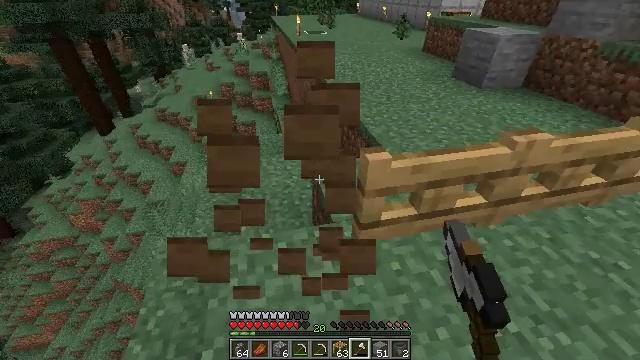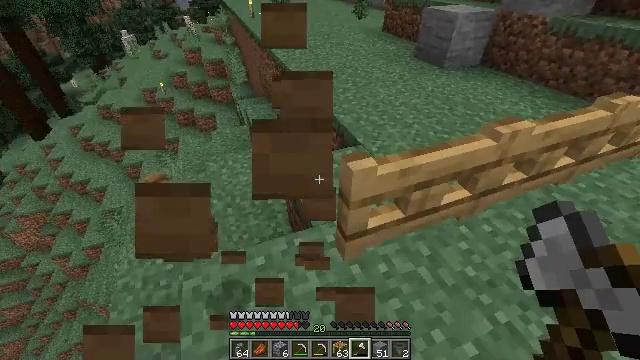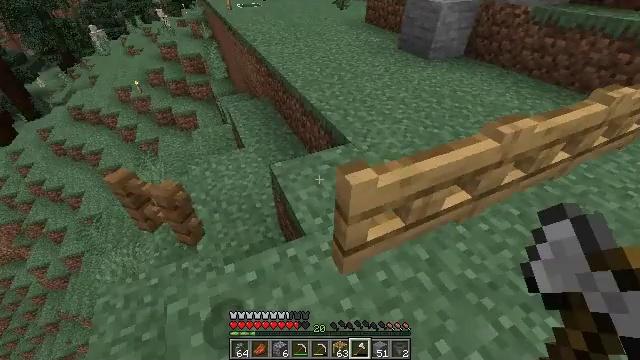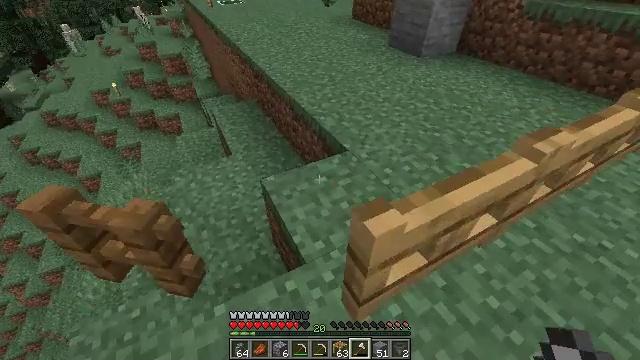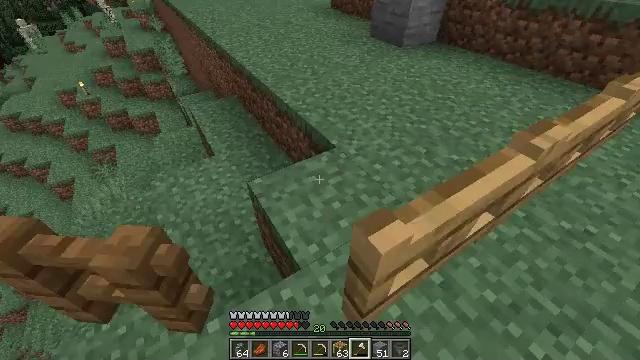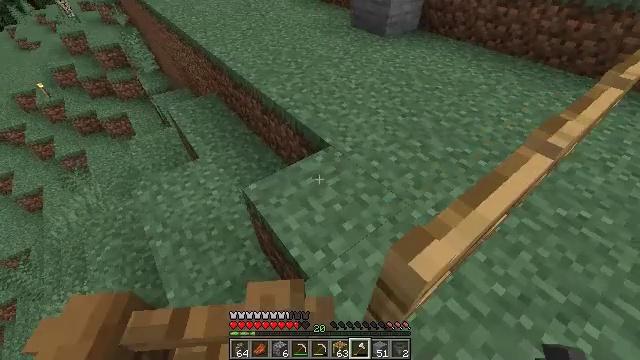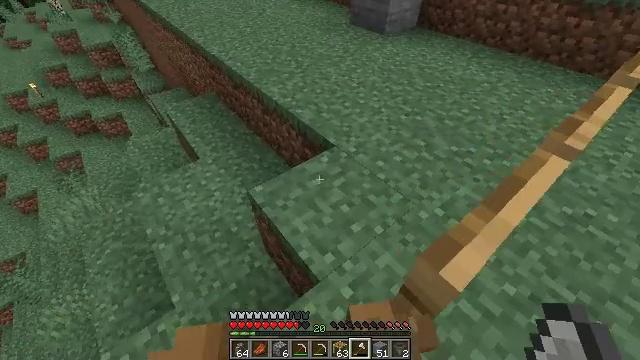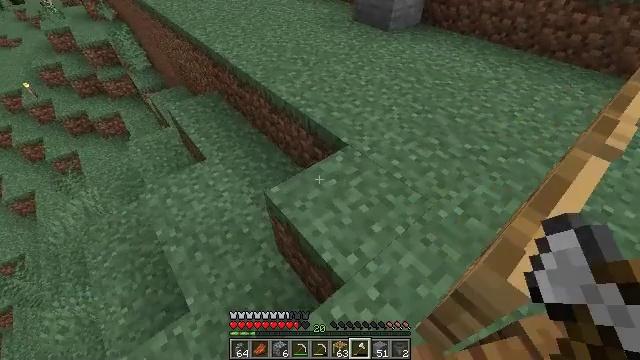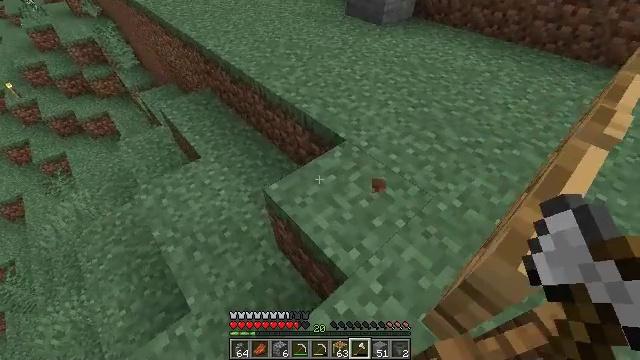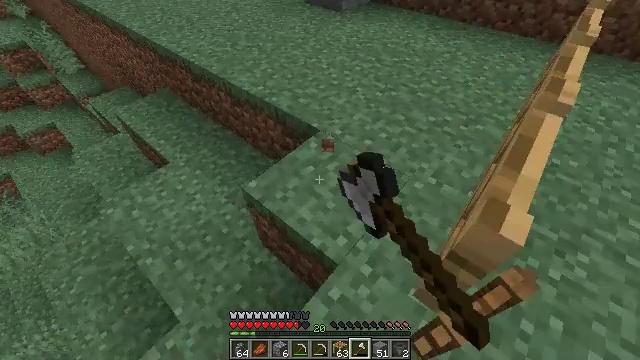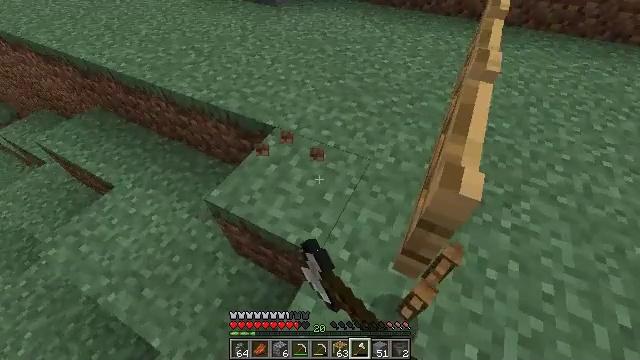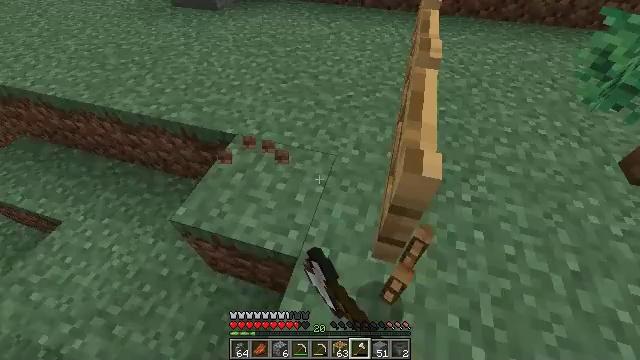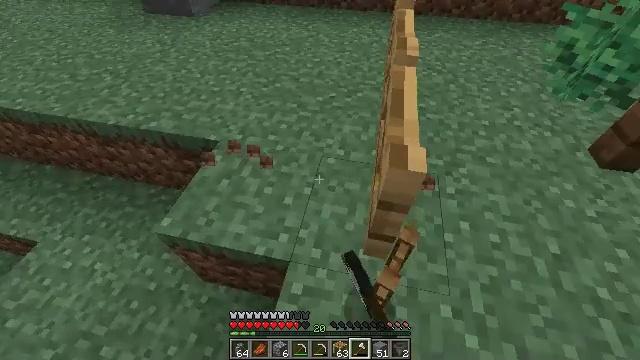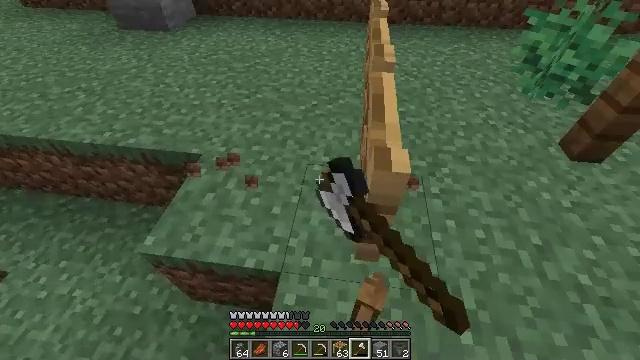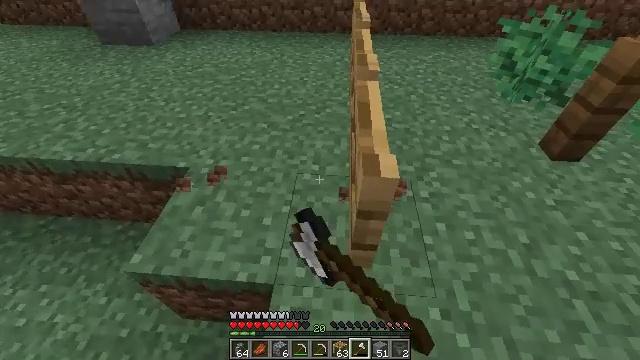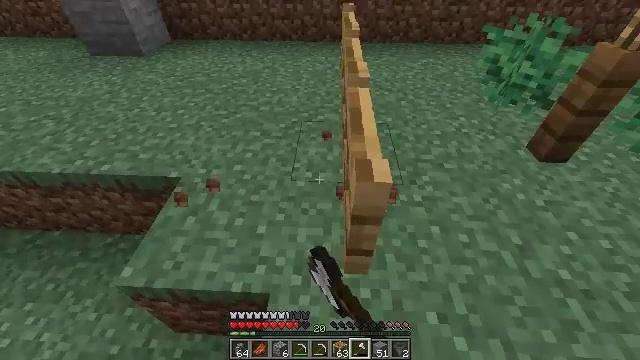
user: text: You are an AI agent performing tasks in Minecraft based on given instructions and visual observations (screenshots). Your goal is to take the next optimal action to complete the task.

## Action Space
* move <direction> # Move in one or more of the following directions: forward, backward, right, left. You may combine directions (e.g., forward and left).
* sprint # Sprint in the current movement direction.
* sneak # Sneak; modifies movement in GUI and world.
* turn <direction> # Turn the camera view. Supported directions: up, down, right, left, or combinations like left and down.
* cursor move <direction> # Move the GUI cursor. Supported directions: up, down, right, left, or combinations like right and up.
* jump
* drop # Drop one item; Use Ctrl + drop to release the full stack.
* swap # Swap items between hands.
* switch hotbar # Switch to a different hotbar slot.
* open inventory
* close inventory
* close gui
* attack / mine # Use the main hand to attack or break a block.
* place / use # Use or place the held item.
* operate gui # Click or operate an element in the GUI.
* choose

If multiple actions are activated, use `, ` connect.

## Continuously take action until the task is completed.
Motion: motion action
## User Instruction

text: Attack the oak fence gate to break it.
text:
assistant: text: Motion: move forward, turn right and down
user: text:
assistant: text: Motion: move forward, turn right and down
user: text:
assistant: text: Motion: move forward, turn right
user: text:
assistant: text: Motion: turn right and down
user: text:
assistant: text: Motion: move left, turn right and down
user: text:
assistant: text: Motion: move left, turn right
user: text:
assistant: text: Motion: turn right
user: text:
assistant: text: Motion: turn right, attack / mine
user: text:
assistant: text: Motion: turn right and down, attack / mine
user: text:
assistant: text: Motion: turn right and down, attack / mine
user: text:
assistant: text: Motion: turn right, attack / mine
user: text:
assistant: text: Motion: turn right, attack / mine
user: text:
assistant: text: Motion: turn right and up, attack / mine
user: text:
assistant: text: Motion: turn right and up, attack / mine
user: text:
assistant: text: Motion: turn right and up, attack / mine
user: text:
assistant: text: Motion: turn right and up, attack / mine
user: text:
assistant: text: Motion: turn right and up, attack / mine
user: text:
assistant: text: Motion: turn right and up, attack / mine
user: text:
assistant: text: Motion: turn right, attack / mine
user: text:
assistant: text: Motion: attack / mine
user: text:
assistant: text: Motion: turn right, attack / mine
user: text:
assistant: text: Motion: turn right, attack / mine
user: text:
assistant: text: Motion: attack / mine
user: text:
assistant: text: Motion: turn right, attack / mine
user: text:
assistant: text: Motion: turn right, attack / mine
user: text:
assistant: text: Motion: attack / mine
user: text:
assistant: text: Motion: attack / mine
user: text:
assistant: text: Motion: attack / mine
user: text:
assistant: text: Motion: attack / mine
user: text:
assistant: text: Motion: attack / mine